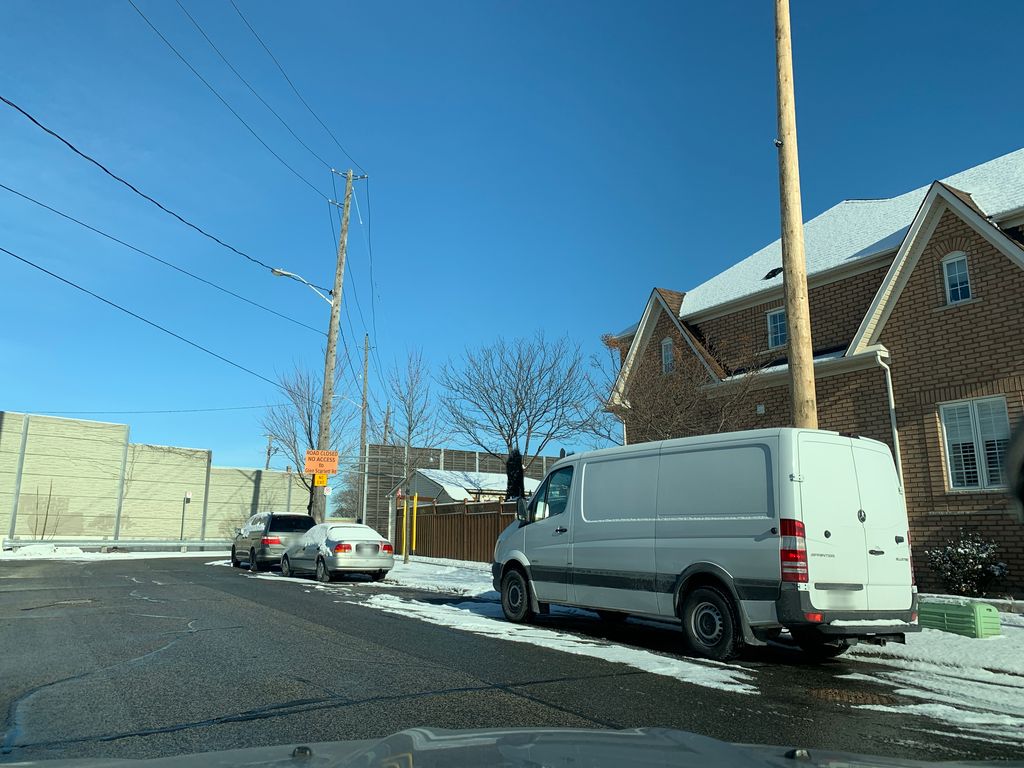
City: toronto